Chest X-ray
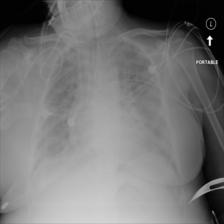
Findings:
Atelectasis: negative
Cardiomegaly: negative
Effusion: negative
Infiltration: negative
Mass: negative
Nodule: negative
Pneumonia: negative
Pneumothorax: negative
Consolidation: negative
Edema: negative
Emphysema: negative
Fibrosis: negative
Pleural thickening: negative
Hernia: negative